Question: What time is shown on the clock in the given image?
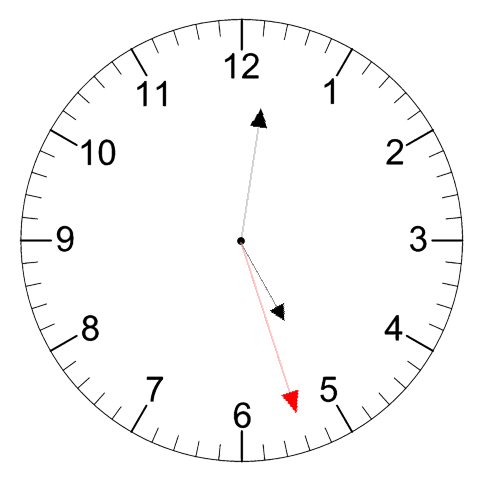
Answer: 05:01:27